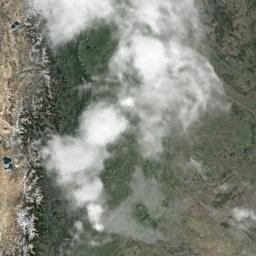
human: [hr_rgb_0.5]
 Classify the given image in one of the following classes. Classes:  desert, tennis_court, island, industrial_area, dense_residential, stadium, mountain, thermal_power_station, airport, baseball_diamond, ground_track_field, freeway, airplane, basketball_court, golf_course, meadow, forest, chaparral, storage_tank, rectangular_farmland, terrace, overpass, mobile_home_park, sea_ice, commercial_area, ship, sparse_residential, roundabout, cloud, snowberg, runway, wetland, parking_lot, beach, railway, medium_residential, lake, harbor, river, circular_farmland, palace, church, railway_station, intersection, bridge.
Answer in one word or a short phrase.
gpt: cloud